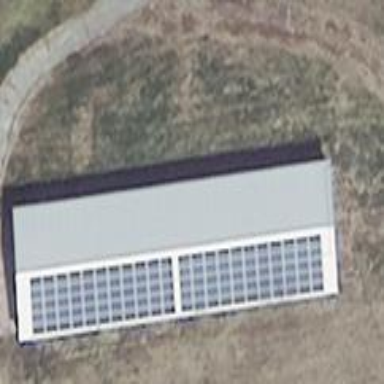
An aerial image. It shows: Gabled farm auxiliary building with grey roof. The roof is oriented along the structure.